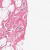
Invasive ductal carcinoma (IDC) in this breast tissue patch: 0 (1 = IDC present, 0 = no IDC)